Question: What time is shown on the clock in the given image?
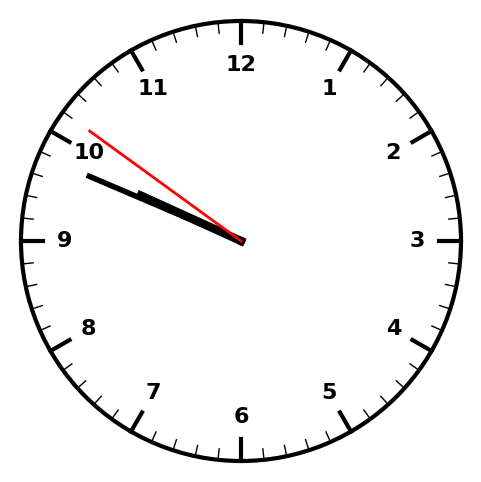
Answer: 09:48:51